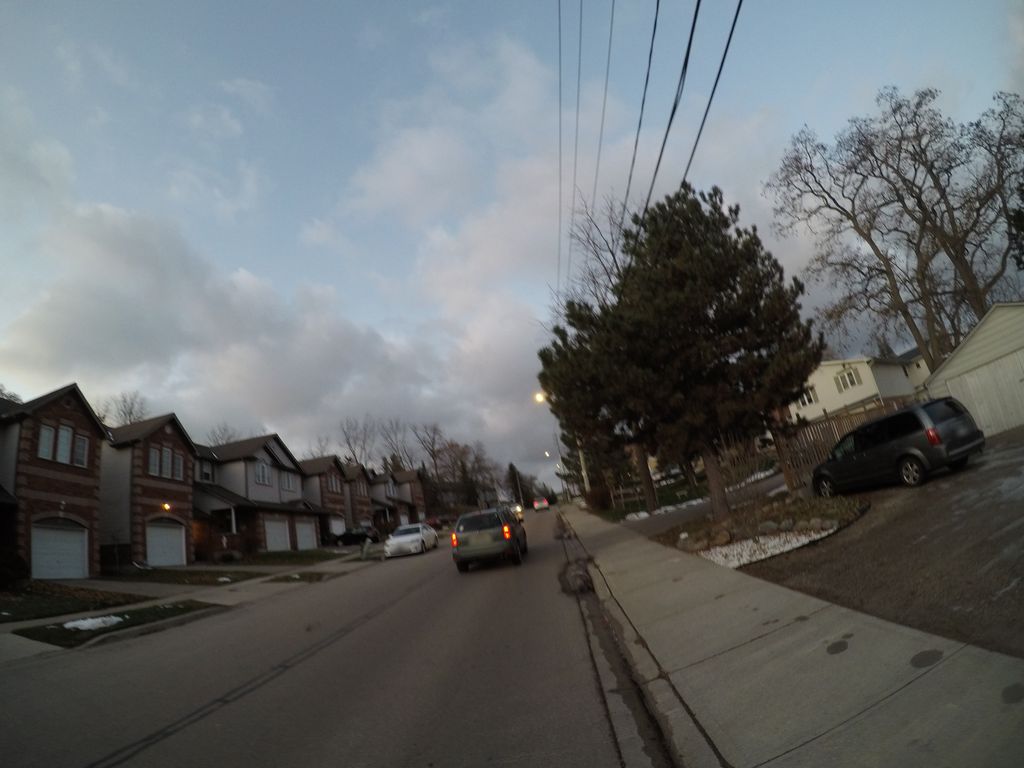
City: kitchener-waterloo